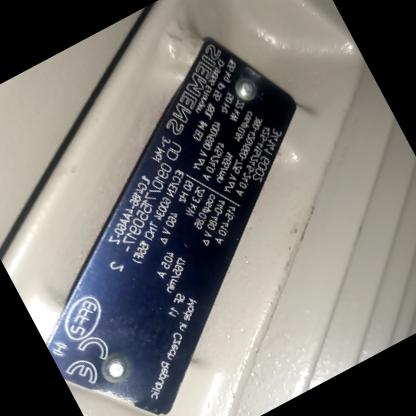
Klasa: tabliczka-znamionowa